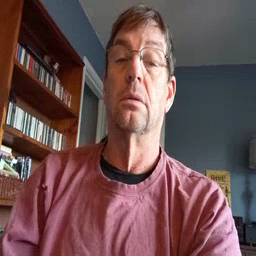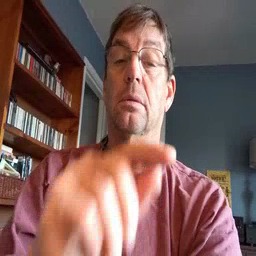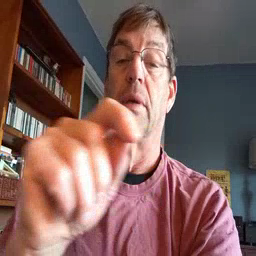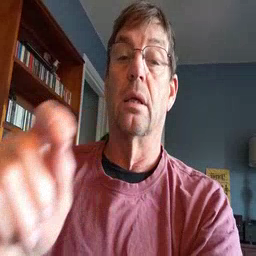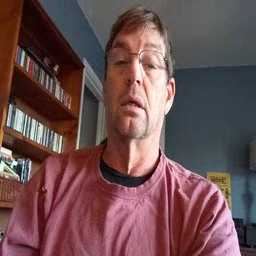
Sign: pen